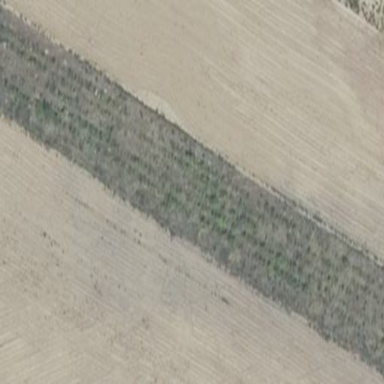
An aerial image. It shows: Fence surrounding patch of scrubland.